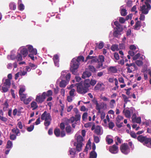
Tumor epithelial tissue: yes
Tumor-associated stroma tissue: no
Normal tissue: no